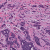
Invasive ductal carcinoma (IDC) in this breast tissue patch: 1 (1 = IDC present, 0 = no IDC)